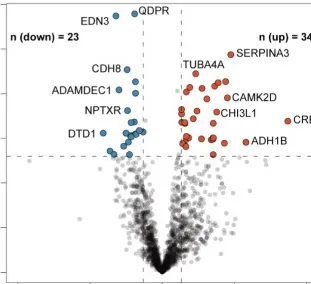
The correlation between the original protein expression profile of CSF and serum samples in 8 COVID-19 patients and Volcano Plots relevant to different subgroup comparisons. (D) Volcano plot for identified proteins in CSF between deceased (6) and survived (2) patients. Proteins with fold-change beyond 1.2 or below -1.2 with p value lower than 0.05 were considered as significantly differential expression.
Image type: chart (chart)